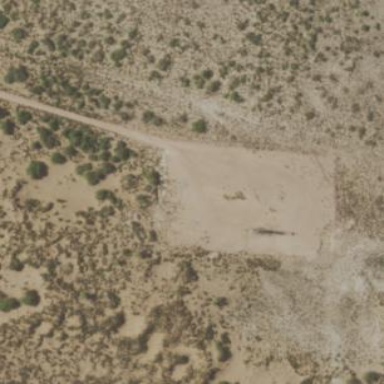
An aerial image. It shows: Wellsite surrounded by sand.